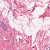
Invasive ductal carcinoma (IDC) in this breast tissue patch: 0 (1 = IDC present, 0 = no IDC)